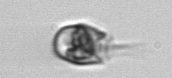
Label: Balanion